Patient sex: M
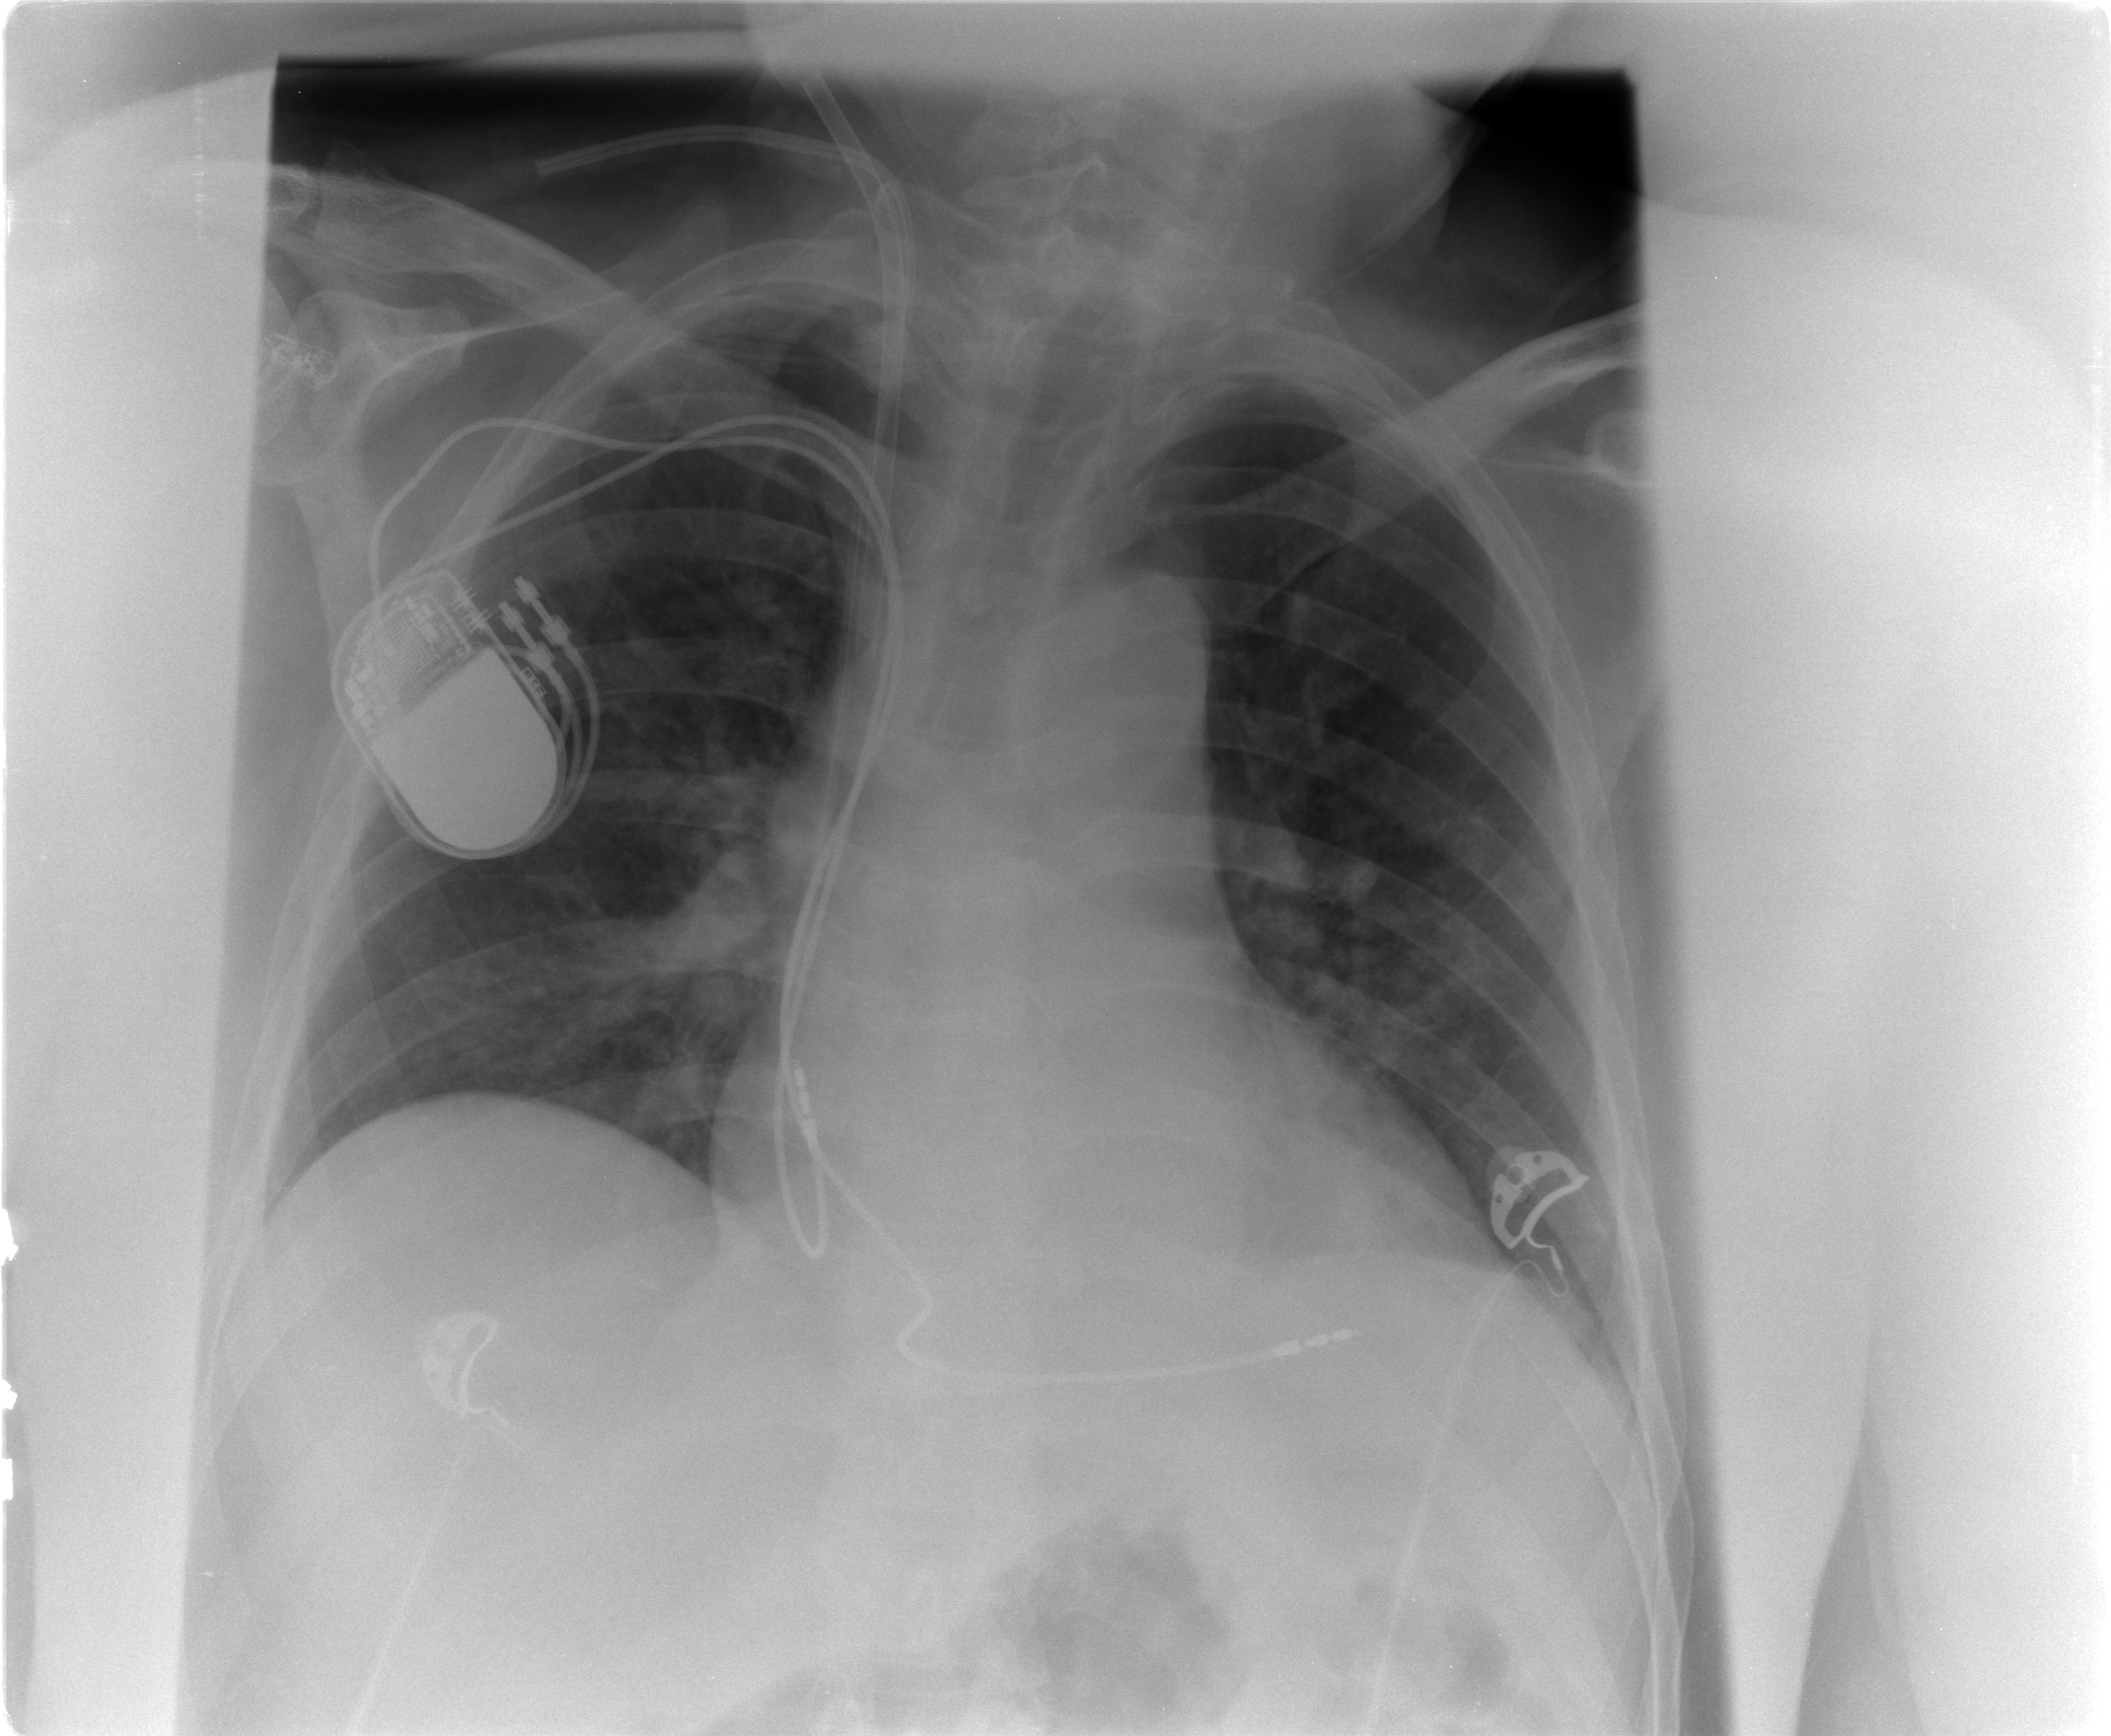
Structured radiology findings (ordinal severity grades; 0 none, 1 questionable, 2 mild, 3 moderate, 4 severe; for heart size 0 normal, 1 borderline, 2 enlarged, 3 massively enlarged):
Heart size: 1
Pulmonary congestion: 2
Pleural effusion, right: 0
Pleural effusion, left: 0
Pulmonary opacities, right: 1
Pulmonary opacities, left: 2
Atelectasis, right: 0
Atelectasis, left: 2